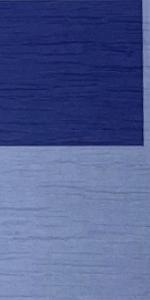
Label: Empty